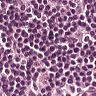
Metastatic tissue present: no